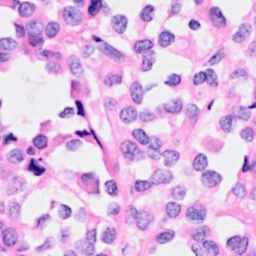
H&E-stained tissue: Breast